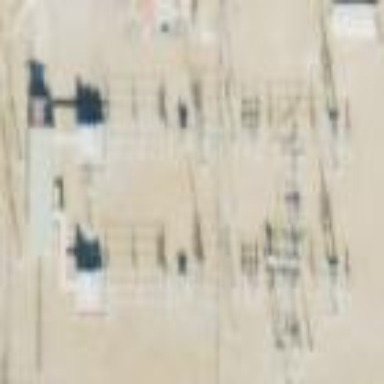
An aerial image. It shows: Industrial substation.